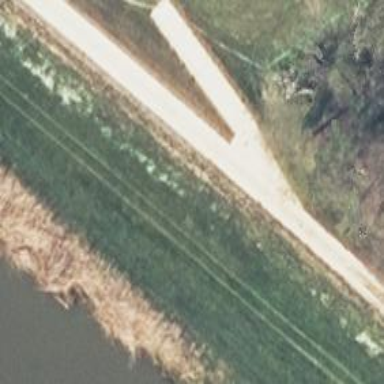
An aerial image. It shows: Track with grade 1 quality.